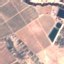
Label: PermanentCrop